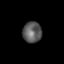
Tissue: lung
Cell type: Others
Senescence score: 0.1911
Nuclear area (px): 391
Mean DAPI intensity: 89.783